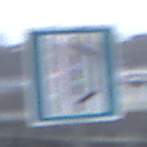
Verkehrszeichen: NothalteUndPannenbucht
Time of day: MorningAfternoon
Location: Outdoor (Suburban)
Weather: Overcast
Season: NotSpecified
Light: Natural